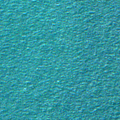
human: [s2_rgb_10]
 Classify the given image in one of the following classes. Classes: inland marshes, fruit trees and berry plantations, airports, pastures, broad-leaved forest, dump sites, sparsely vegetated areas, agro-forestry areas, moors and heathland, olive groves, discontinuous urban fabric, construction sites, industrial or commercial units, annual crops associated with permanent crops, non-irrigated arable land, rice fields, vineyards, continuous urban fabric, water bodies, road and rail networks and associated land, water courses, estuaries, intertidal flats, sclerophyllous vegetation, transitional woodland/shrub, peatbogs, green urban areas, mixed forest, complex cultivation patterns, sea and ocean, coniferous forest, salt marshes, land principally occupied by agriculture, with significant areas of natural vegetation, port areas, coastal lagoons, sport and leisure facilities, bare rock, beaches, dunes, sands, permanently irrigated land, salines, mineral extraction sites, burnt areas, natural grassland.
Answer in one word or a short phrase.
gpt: sea and ocean